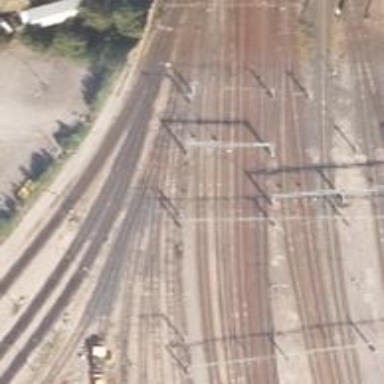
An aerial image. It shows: Railway signal.